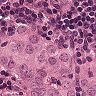
Metastatic tissue present: yes